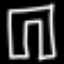
Label: pants